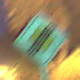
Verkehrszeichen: EndeVorfahrtsstrasse
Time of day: Night
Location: Outdoor (Urban)
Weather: PartlyCloudy
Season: NotSpecified
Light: Artificial